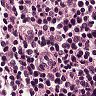
Metastatic tissue present: no